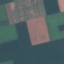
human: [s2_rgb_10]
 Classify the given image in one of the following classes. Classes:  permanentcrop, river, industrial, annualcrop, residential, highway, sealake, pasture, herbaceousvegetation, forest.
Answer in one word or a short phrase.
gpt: AnnualCrop